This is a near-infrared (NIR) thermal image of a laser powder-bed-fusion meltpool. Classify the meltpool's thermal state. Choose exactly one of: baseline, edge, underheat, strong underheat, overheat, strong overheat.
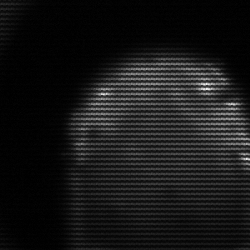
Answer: edge